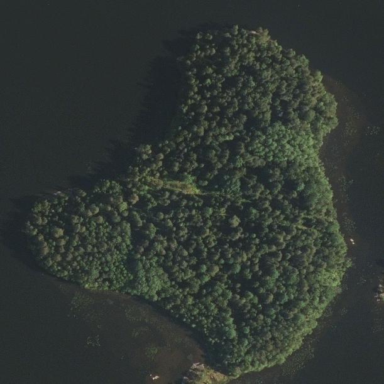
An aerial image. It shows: Islet covered with woodland.